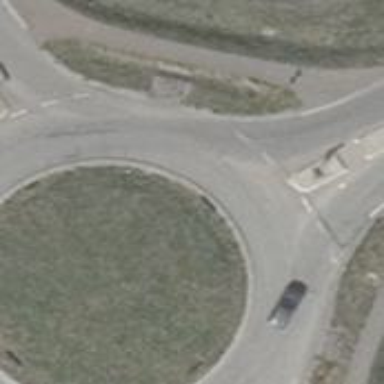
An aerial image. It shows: Secondary road with asphalt surface leading to roundabout. There is separate cycleway.